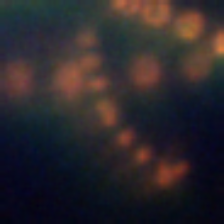
Taxon: Phaeocystis
Group: Other